Here is the raw accelerometer signal from a rotor rig, plotted against time. Based on the visible evidence, which rotor condition applies: normal, misalignment, unbalance, looseness?
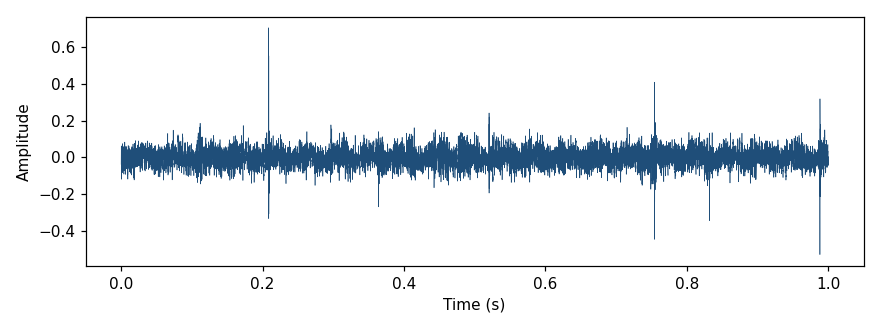
Answer: unbalance